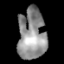
Tissue: lung
Cell type: Epithelial cells
Senescence score: 0.2044
Nuclear area (px): 1366
Mean DAPI intensity: 143.805